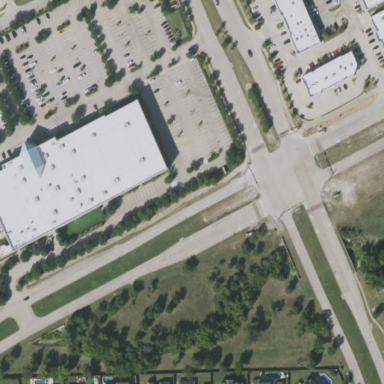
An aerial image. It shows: Retail building next to fitness center.